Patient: sex F, age 40
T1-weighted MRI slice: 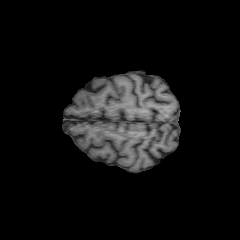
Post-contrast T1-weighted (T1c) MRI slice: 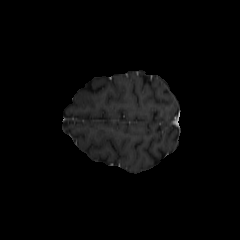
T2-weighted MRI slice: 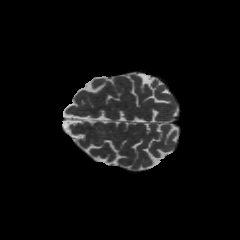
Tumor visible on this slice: yes
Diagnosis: Astrocytoma, IDH-mutant
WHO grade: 2